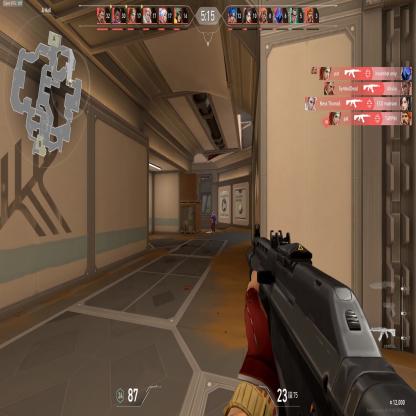
Label: enemy